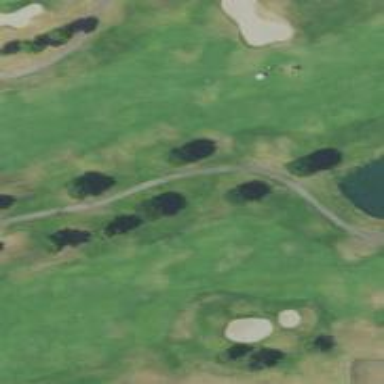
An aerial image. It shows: Golf hole.